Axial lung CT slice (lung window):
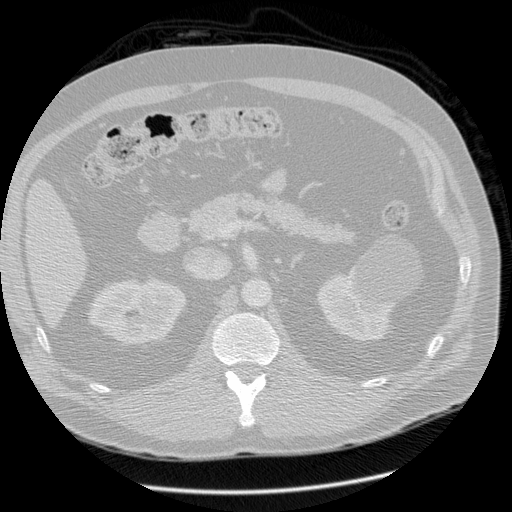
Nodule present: no